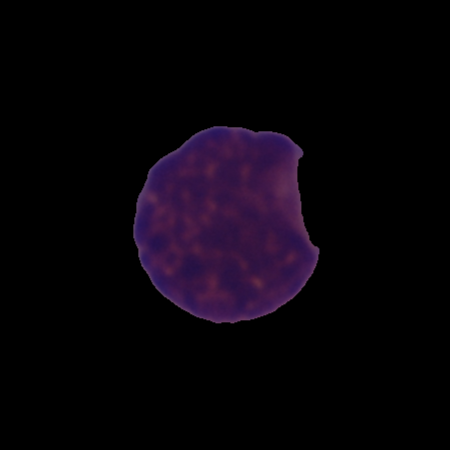
Label: cancer